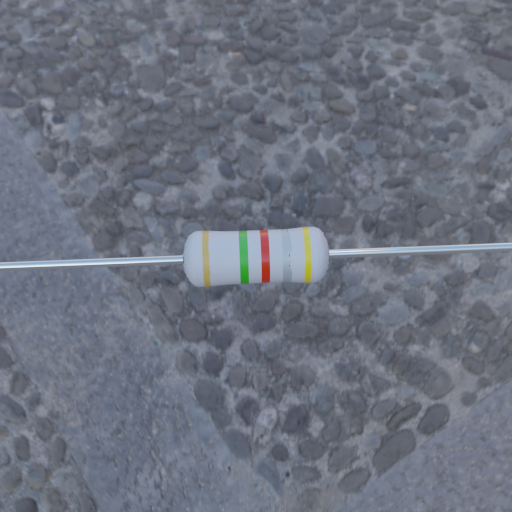
Resistor colour bands (in order): gold, green, red, silver, yellow